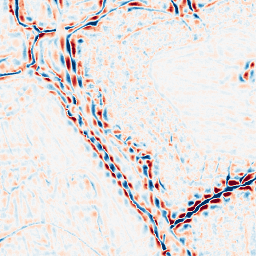
Category: wavelet
Decomposition family: wavelet_biorthogonal
Decomposition parameters: wavelet: bior3.5
level: 3
Upsampling method: cubic_mitchell
Upsampling parameters: scale: 4
Upsampling scale: 4